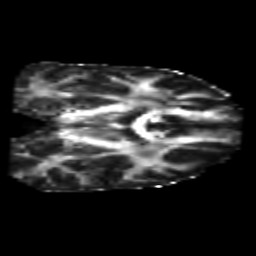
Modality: FA
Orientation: coronal
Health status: healthy
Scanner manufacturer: philips
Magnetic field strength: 3 T
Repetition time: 6.964 s
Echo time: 0.092 s